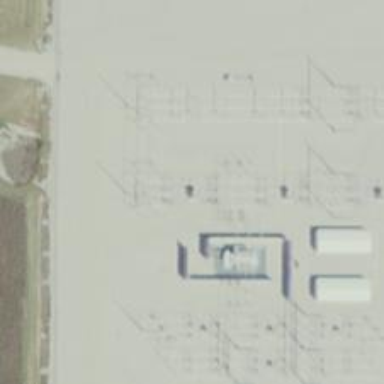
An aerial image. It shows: Switch used for power control.